Question: I have an ASP.NET website that is hosted on a client's web-server, which I used to be able to publish directly from Visual Studio with Web One Click Publish. The connection was made over FTPS, so would connect to the server's IP address on port 21; i.e. ftps://101.102.103.104:21.
However, after a recent update to the SSL cert on the server, I can no longer publish to the server from VS - I get the error below when testing the connection or attempting to publish the files:

The workaround I've got is to publish to a local folder and then connect with FileZilla to push the files up. The credentials I use are the same in FileZilla, and that doesn't have any issues with making the connection or uploading the files. So there appears to be an issue with Visual Studio publishing over FTPS with this new cert in place.
One initial difference I noticed with deploying via FileZilla was that upon initial connection, I would get a warning about the certificate mismatching the site name - but that was only when connecting by IP address. If I used the server name (which has the same domain as the wildcard cert on the server), it didn't display that certificate popup. Unfortunately, using the server-name in the VS publish settings still gave the same error.
While I was grasping at straws for a fix, I tried connecting on port 990 to see if I could use implicit SSL (a few articles mentioned this as an option), but this didn't work - I'm not sure if that port is blocked at the firewall or if there's just no service listening, but I can't telnet to the server on port 990.
I don't believe this is a limitation of Visual Studio as it was working before. Possibly our IT guys made some server-config changes at the same time as they applied the certificate? Has anyone else encountered this and were you able to resolve the issue?
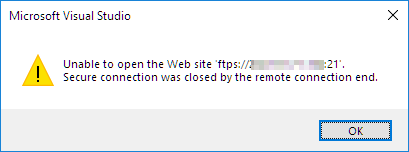
Answer: So after some further digging, I found a Visual Studio problem ticket from January 2018 that indicates FTP publishing doesn't support TLS 1.2:
<URL>
From checking the FTP connection to the web-server from FileZilla, it appears this requires a TLS1.2 connection. Therefore I assume that when the new certificate was applied, the TLS1.0 protocol was disabled on the server by IT, and that led to the FTP connection failing.
Hopefully if anyone else runs into this issue, they'll benefit from the knowledge that TLS1.2 is not currently supported in Visual Studio FTP publish (as at version 15.7.4).
Can confirm that Visual Studio 2019 (v16.1.1) does support FTPS publishing using TLS1.2